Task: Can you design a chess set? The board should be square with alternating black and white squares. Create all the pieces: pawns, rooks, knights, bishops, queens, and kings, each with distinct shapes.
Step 4066:
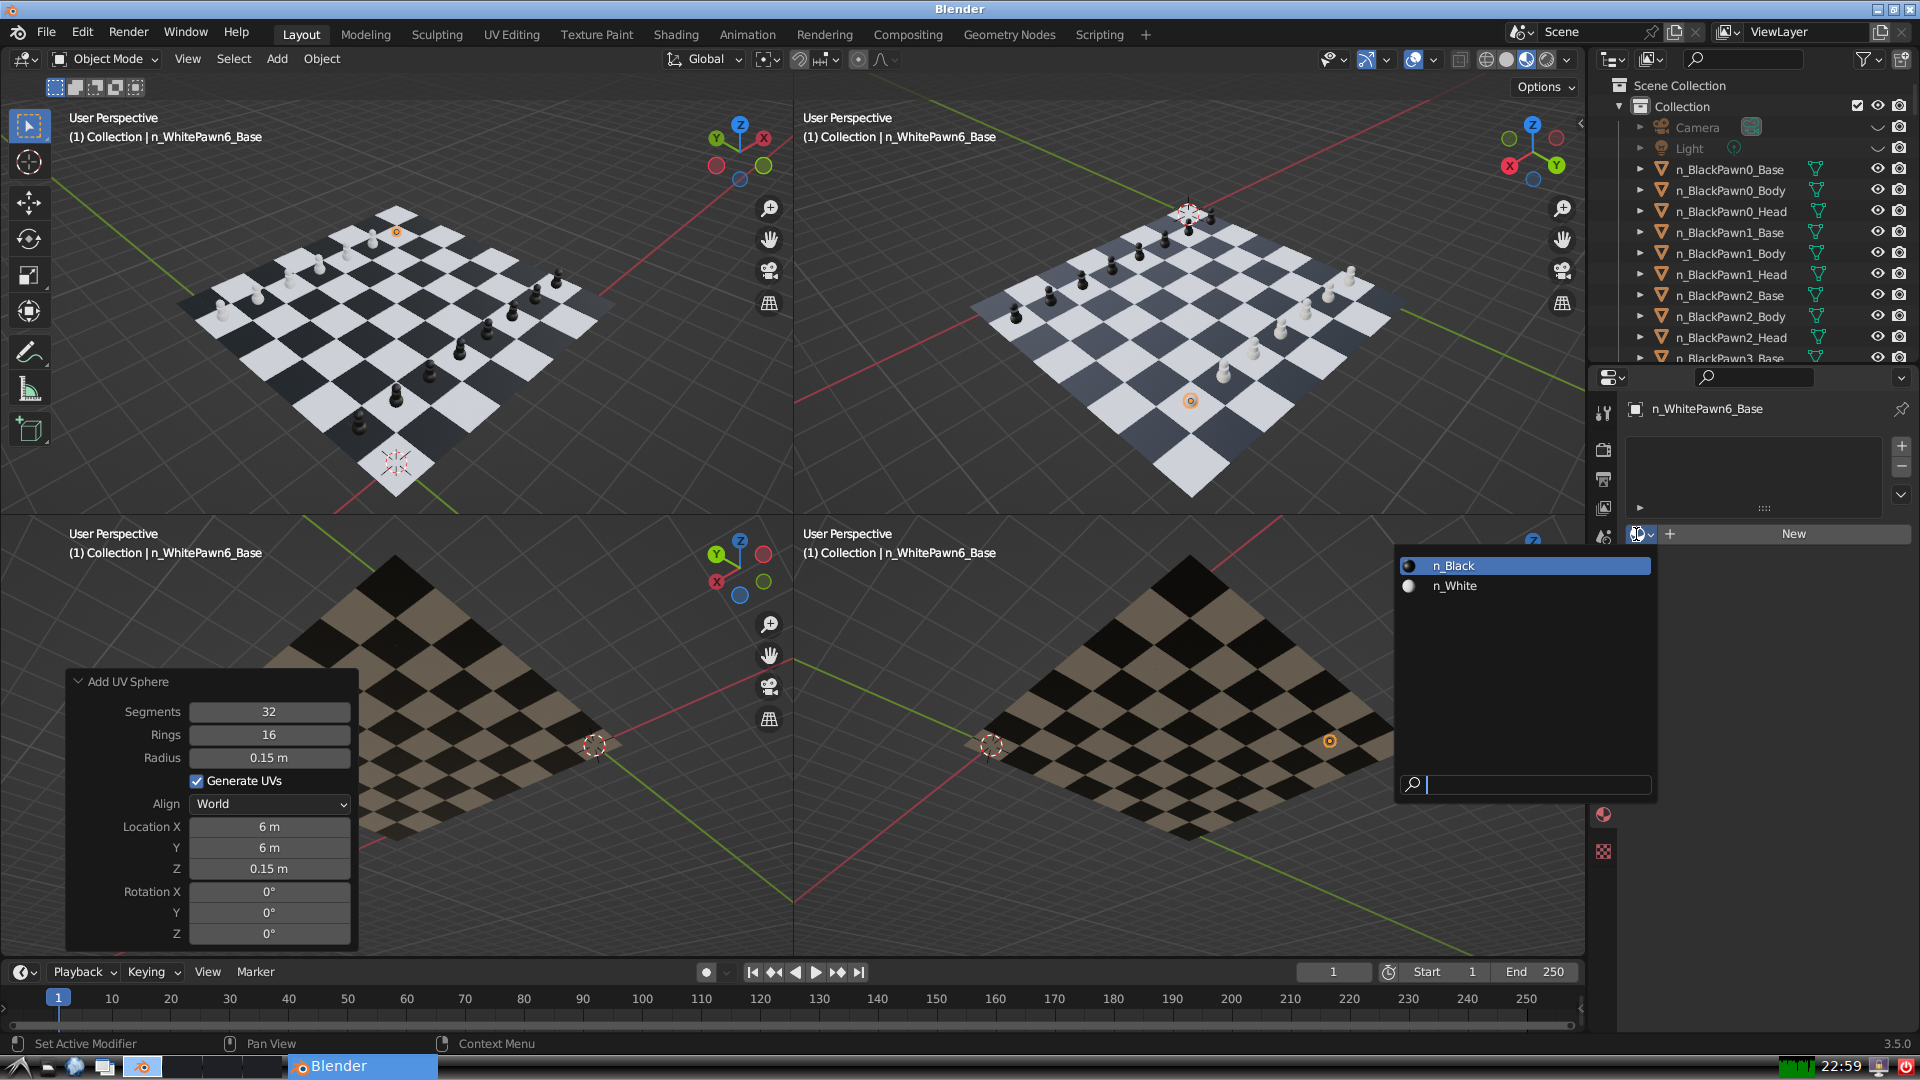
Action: input_text: n_White